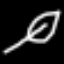
Label: leaf